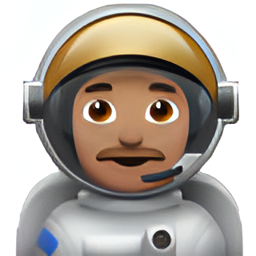
Name: male astronaut type 4
Emoji: 👨🏽‍🚀
Group: People & Body
Sub-group: person-role